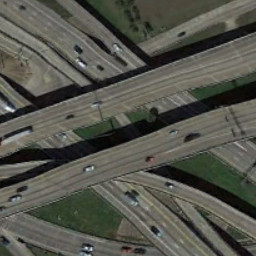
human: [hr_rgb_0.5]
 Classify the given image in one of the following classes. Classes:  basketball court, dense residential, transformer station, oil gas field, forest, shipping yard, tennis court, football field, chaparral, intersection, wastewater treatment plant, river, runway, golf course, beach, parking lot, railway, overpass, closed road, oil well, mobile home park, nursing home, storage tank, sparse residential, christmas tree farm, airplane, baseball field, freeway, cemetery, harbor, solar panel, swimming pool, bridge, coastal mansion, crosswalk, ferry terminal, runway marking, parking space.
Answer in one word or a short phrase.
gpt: overpass